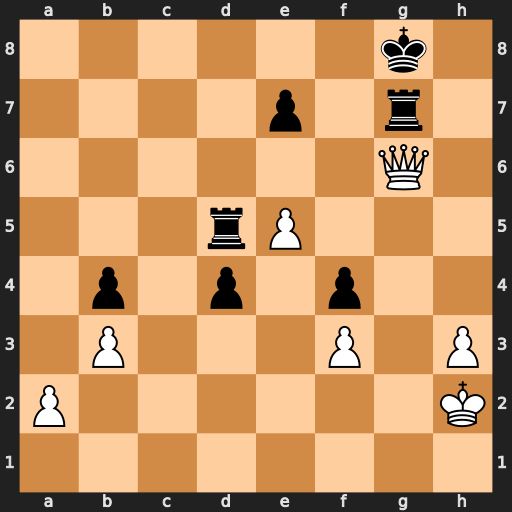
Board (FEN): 6k1/4p1r1/6Q1/3rP3/1p1p1p2/1P3P1P/P6K/8
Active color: w
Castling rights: -
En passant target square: -
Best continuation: Qe6+ Rf7 Qxd5